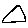
Label: triangle